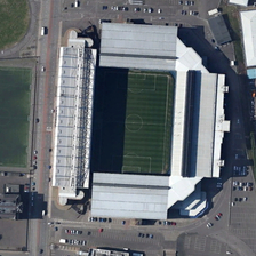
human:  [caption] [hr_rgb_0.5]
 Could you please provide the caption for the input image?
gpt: It is a unique stadium with a brand new lawn and granny surrounded by many cars.

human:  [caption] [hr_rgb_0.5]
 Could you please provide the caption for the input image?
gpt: It's a unique stadium with brand new lawns and stands and lots of cars around.

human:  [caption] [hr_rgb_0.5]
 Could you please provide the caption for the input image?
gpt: It is a characteristic stadium with a new territory and a large stall, surrounded by a large number of cars.

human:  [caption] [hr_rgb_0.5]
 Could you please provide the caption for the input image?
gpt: It's a unique playground with new lawns and lots of cars around.

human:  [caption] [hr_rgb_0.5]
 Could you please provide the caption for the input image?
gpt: It is a distinctive stadium with Nova and Grande stand grass, surrounded by a large number of cars.